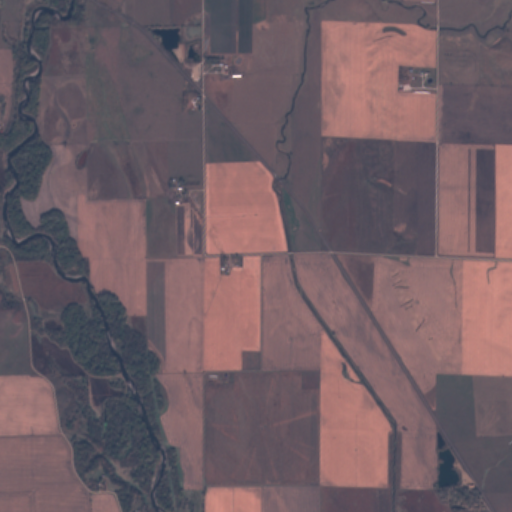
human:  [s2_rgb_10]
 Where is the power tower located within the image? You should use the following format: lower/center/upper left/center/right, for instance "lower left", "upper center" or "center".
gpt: The power tower is located in the lower left of the image.
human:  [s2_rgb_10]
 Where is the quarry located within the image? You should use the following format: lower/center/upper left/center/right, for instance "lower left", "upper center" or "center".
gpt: There is no quarry in the image.